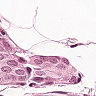
Metastatic tissue present: yes